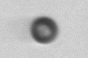
Label: bead